Interaction volume radius: 5 \u00c5
Interaction volume height: 15 \u00c5
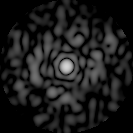
Disorder parameter: 0.85